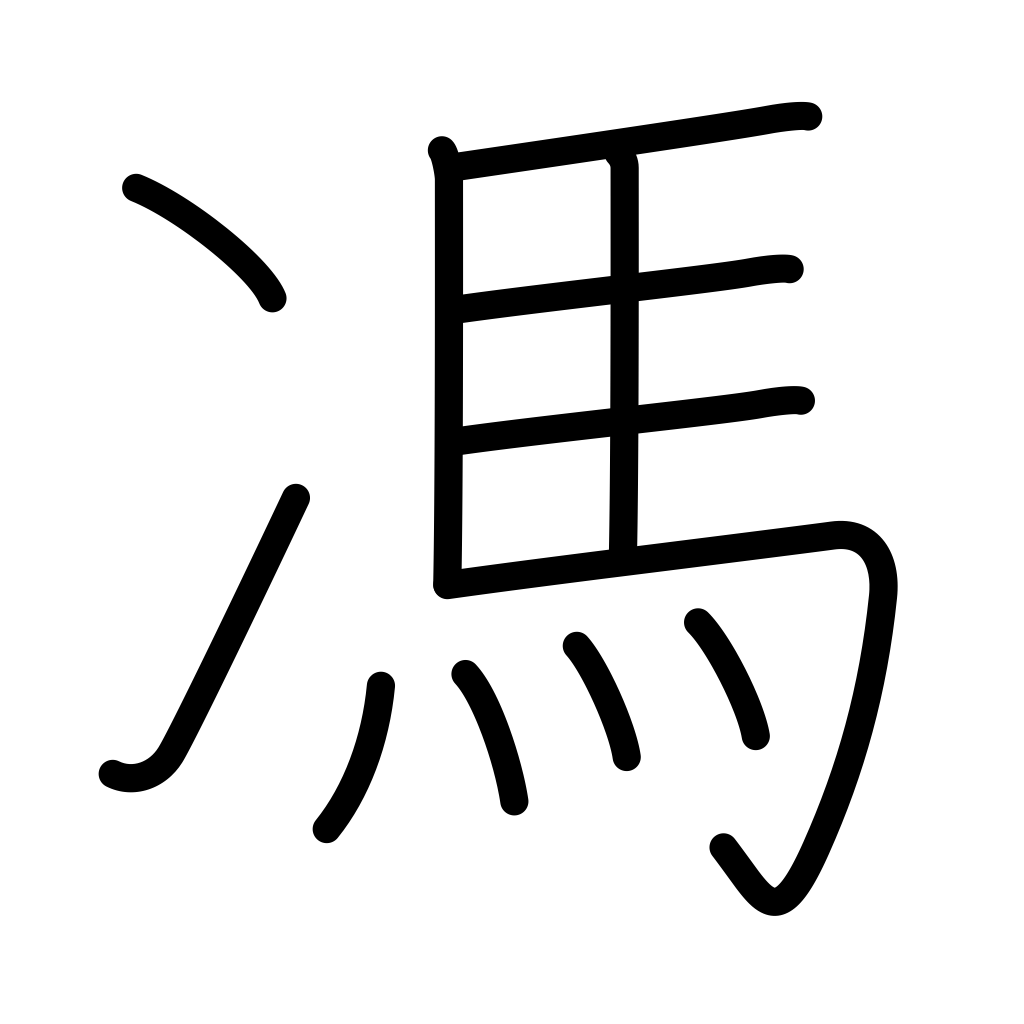
Meaning: displeasure, proper name